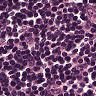
Metastatic tissue present: yes